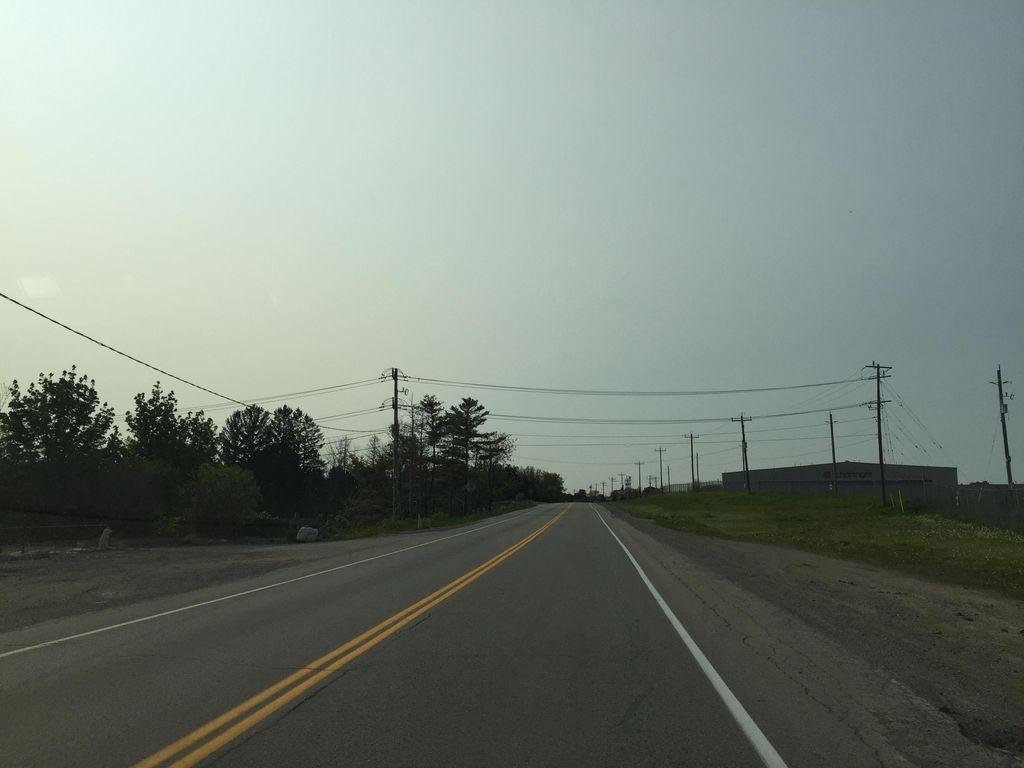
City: kitchener-waterloo